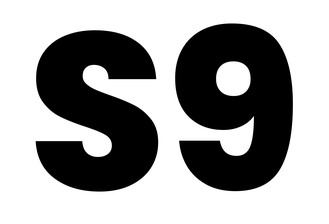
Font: Poppins-ExtraBold